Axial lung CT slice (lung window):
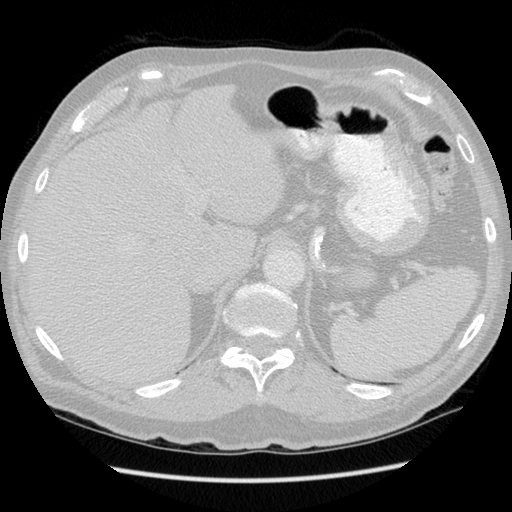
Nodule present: no